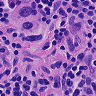
Metastatic tissue present: yes